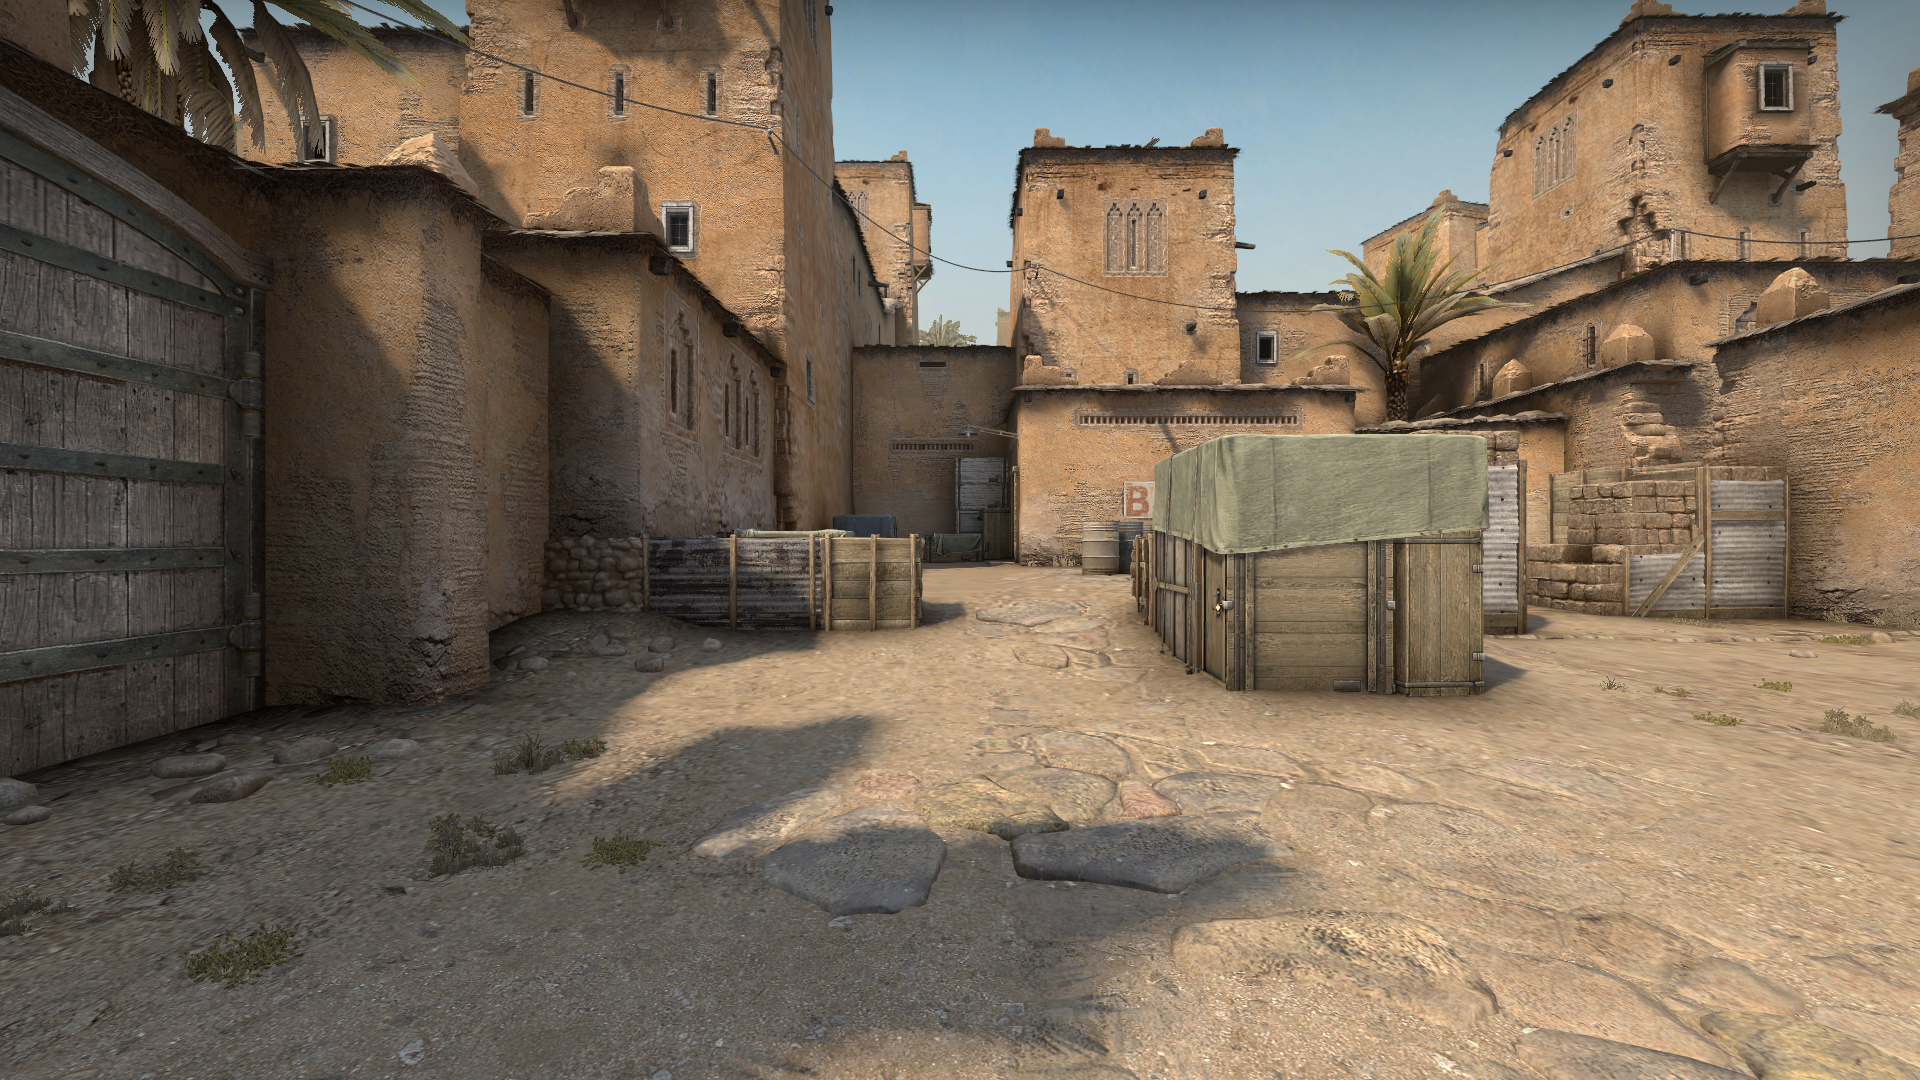
Map: de_dust2